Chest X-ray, PA view. Patient: 25 years old, sex F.
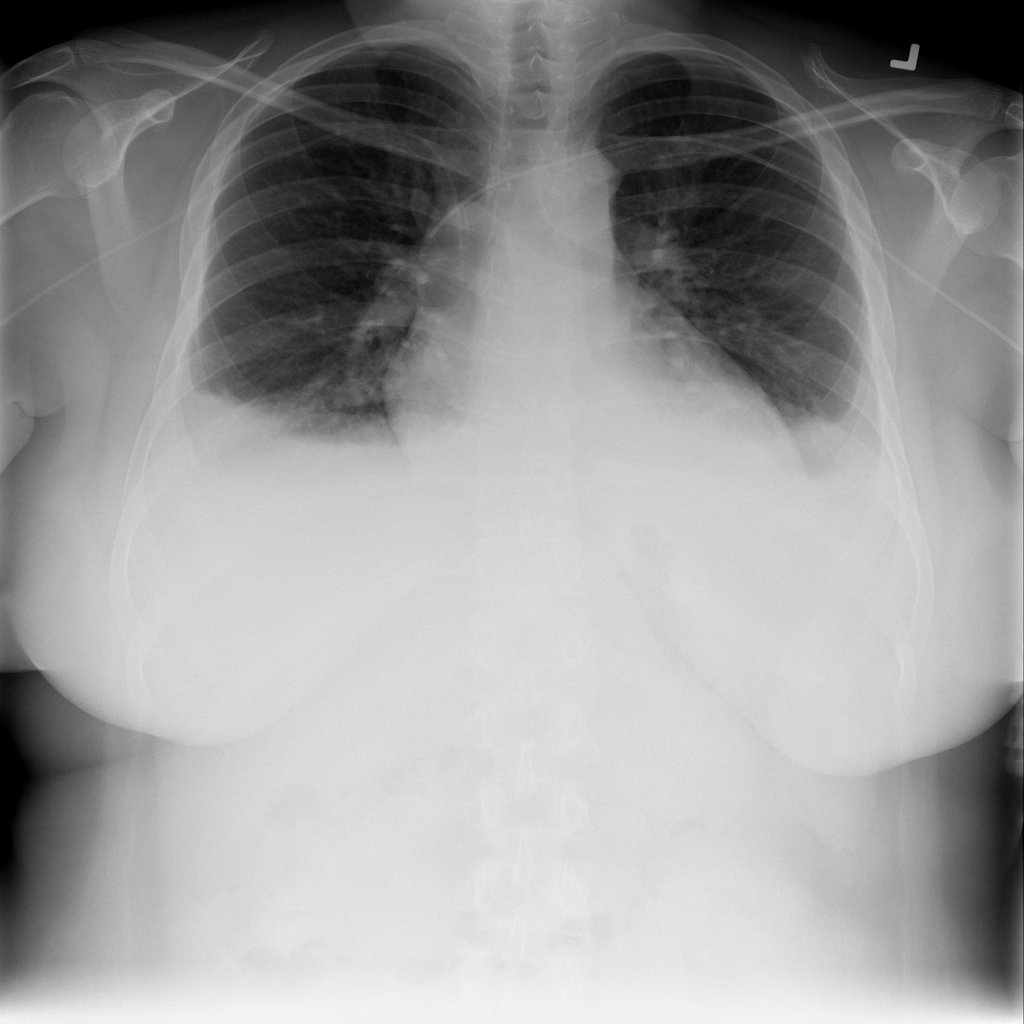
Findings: Consolidation, Effusion, Mass